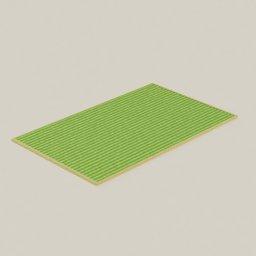
Label: decoration